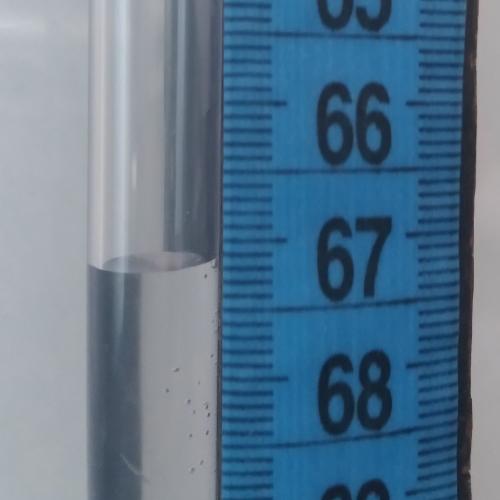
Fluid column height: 67.2 cm